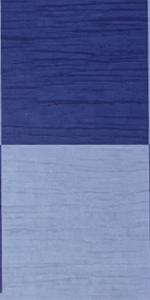
Label: Empty